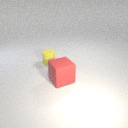
large red rubber cube to the right of small yellow rubber cylinder